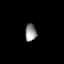
Tissue: lung
Cell type: T cells
Senescence score: 0.1899
Nuclear area (px): 193
Mean DAPI intensity: 146.202